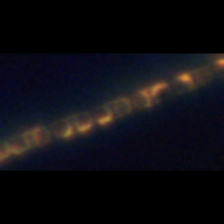
Taxon: Chaetoceros
Group: Diatoms